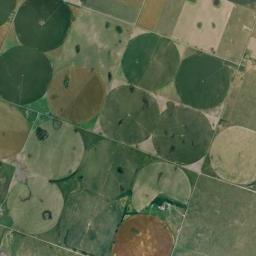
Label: circular_farmland